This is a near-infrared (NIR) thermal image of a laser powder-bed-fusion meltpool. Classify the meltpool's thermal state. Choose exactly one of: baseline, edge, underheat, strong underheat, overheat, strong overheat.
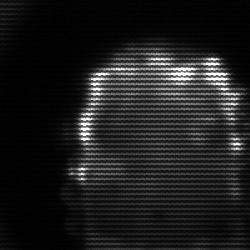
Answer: baseline